Question: I created a private git repository for a project for a while back, and developed a pattern of creating a maintenance branch for each major version release.
A few months down the line in the project, I now have a number of branches for old versions, which are no longer under any form of support. I've realised that this is a messy way to handle the problem. As a tidier alternative, I'd like to maintain a development branch and a release branch, with tags for the individual versions instead.
I'd ideally like to convert the current repository to this new format. I want to preserve as much as the commit history as possible in terms of the relationship between release commits and commits on master, but I want to convert all of the release branches into one single release branch.

The repository is only used by me, so I could paste the contents of a branch onto the end of another branch quite easily with 'git rebase --onto' --
What I am concerned about preserving is the merge history with the master branch. I'd like to reparent the root commit of each branch so that is based on both the tip of the previous branch, and the commit where it originally branched from master -- turn it into a merge commit.
I'd then like to preserve a number of other merges between master and that branch, which happened further up the chain.
I tried something along the lines of 'git rebase --onto branchB-divergence...branchA-tip branchB' (and a couple of variants, including trying -m and -i, while trawling through the docs)
The result was either accidentally duplicating a lot of the commits on master, and losing the merge history, or constantly getting merge conflicts which needed resolving.
Is what I'm trying to achieve even possible? What sort of procedure would I follow to reparent a series of commits like this?
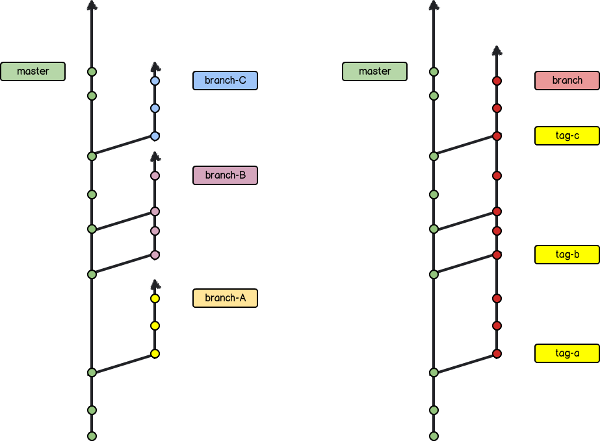
Answer: Don't do it that way. Why not create an '--orphan' branch for 'LifeSupport', which a simply a final resting place, and then merge each of the dead branches onto it (merge strategy '--ours') and then add a tag to each of the last life-support commits with their appropriate version number. That way you can delete the old branch refs and still be able to get back to their old versions.
Alternatively use 'grafts' or 'replace' <URL> to join the old branch series into the chain you indicated. These can then be frozen in via 'filter-branch'.